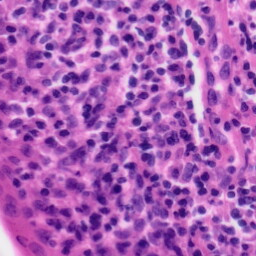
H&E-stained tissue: Tonsil